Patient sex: M
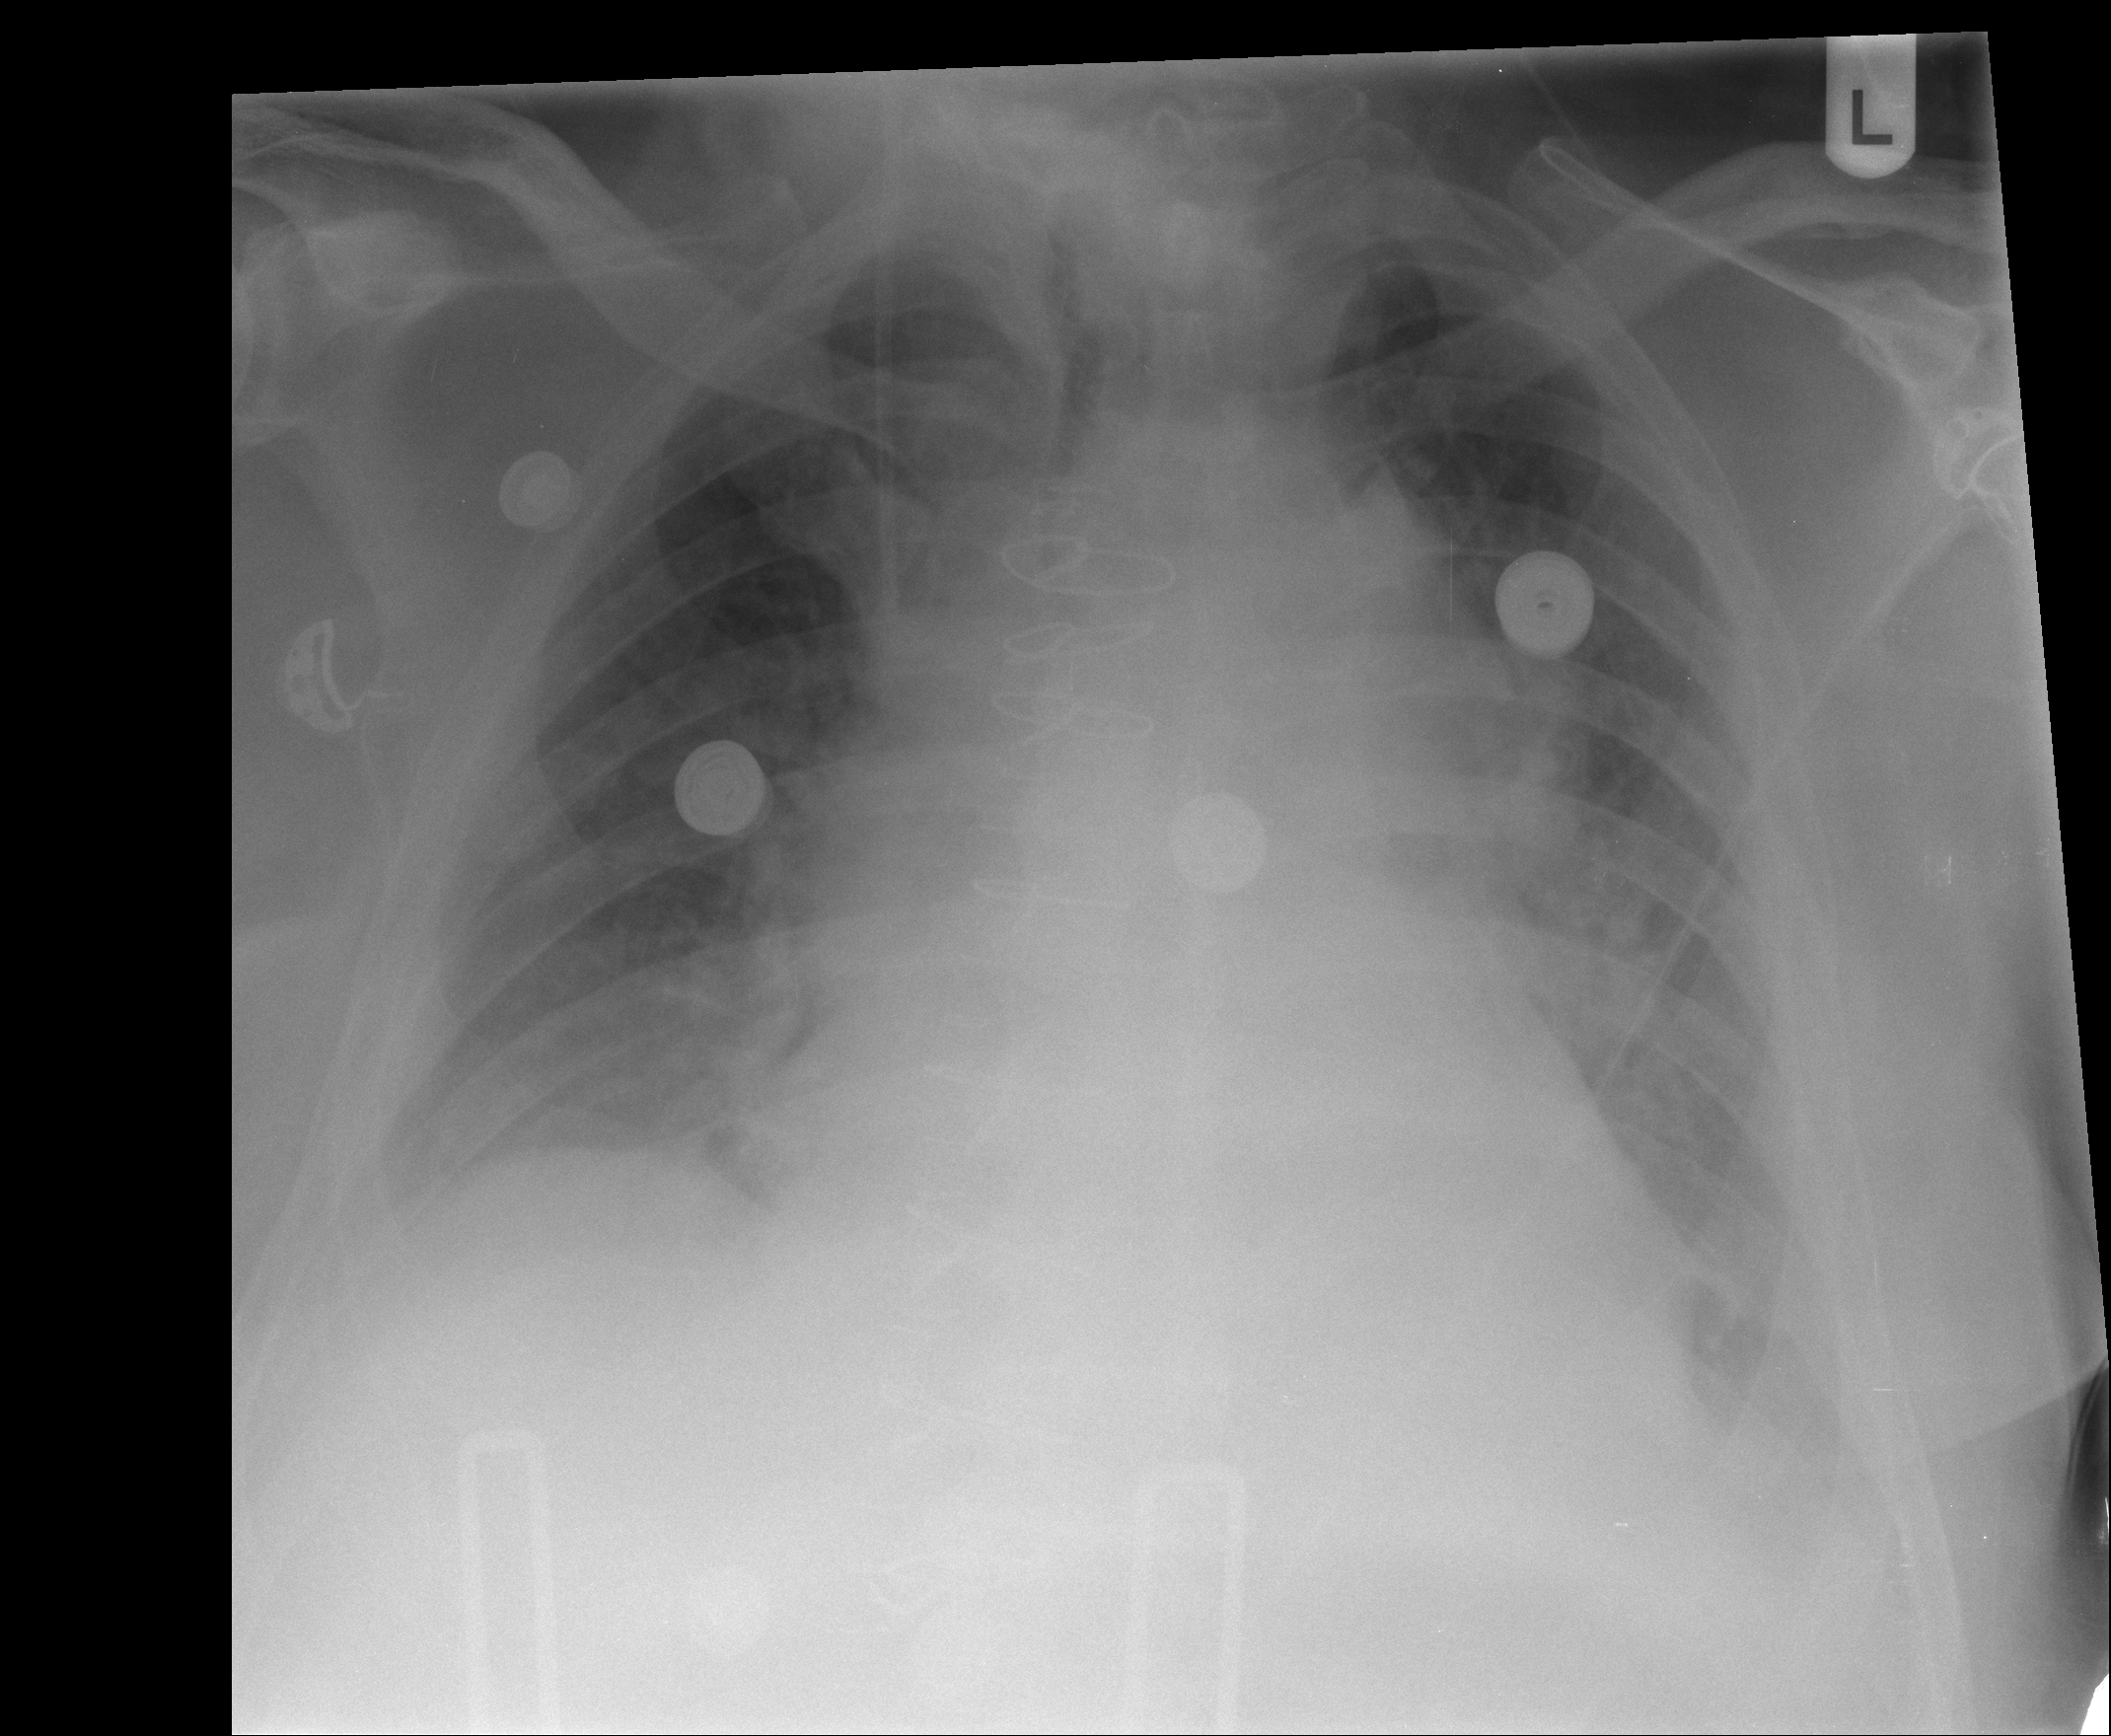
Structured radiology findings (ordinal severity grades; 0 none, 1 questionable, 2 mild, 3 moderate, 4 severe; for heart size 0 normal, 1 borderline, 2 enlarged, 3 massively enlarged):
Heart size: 2
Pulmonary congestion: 3
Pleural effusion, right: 0
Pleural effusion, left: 2
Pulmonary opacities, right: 0
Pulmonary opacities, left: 0
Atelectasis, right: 2
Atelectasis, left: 2